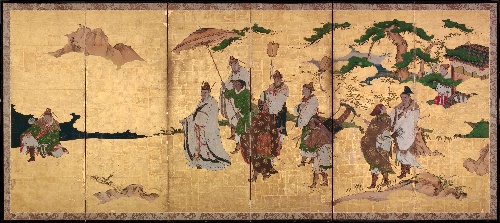
Artist: Kano Takanobu
Artist bio: Japanese, 1571–1618
Date: ca. 1600
Object type: Screens
Classification: Paintings
Medium: Pair of six-panel folding screens; ink, color, and gold on gilded paper
Culture: Japan
Period: Momoyama period (1573–1615)
Dimensions: Image (each screen): 66 7/16 x 149 1/2 in. (168.8 x 379.7 cm)
Department: Asian Art
Credit line: Purchase, Gift of Mrs. Russell Sage, Bequest of Stephen Whitney Phoenix, and other gifts, bequests and funds from various donors, by exchange, Joseph Pulitzer Bequest, and Rogers, Fletcher, Harris Brisbane Dick, and Louis V. Bell Funds, 2006
Accession year: 2006
Repository: Metropolitan Museum of Art, New York, NY
Tags: Men|Emperors